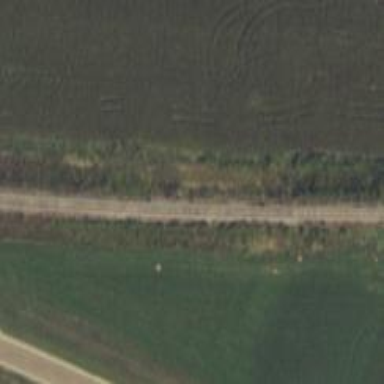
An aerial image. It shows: Railway track.